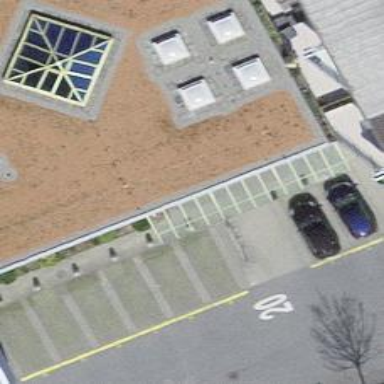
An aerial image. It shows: Bicycle parking facility.